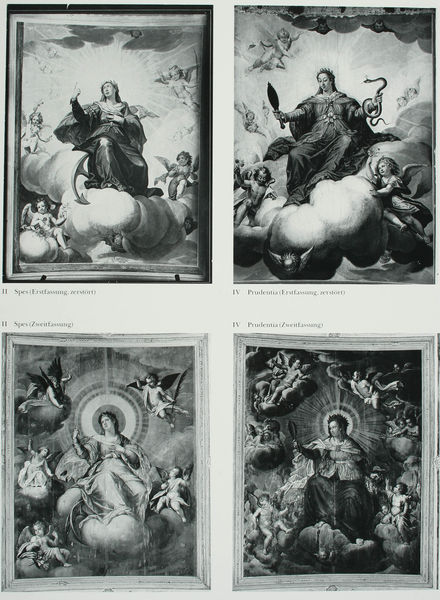
Titel: Spes, Prudentia
Künstler: Sustris-Kreis
Standort: München
Institution: Residenz, Antiquarium
Schlagwörter: dunkel, feder, flügel, gemälde, himmel, mann, weiß, wolken, frauen, sitzen, finger, frau, grau, hell, kleid, licht, schwarz, skizze, zeichnung, schirm, wolke, gesichter, barock, rahmen, bild, spiegel, wolen, kirche, gewand, gewänder, fliegen, engel, putte, putto, schrift, bilder, bilderrahmen, fotos, papier, düster, grafik, graphik, grisaille, figuren, white, women, tafel, black, friends, old, woman, zahlen, ziffern, mirror, holzrahmen, zeigen, foto, fotografie, photographie, vier, stolz, buch, glaube, strahlen, druck, comic, radierung, stich, titel, schwarzweiß, schwert, text, beschriftung, schlange, leinwand, allegorie, entwurf, altar, photo, schein, heiligenschein, nimbus, jüngstes gericht, angel, angels, cloud, clouds, heaven, naked, nude, sky, german, sun, child, sammlung, königin, heilige, fresko, anker, light, hoffnung, heilig, putten, maria, madonna, black and white, gloriole, fotographie, allegorien, mother, putti, allegory, saint, sakral, christentum, beschriftungen, ikone, wings, aureole, himmelfahrt, children, alegorie, erklärung, cherub, happy, love, abbildungen, heiligenbild, santa maria, katalog, teile, art, shine, andachtsbild, tafeln, religion, heiligenscheine, war, palmblatt, god, strahlenkranz, thronen, four, peace, heiligen, mary, mariä himmelfahrt, assunta, maria himmelfahrt, saints, maira, spes, biblical, wing, royalty, heiligenbilder, snake, prudentia, ehilige, himmelfahr, mexican, nimbrn, geduld, halo, holy, queen, clud, panels, anchor, e, cards, angelic, comi, seraphim, cherubim, sammelaufnahme, engravings, saintly, old people, icons, devine, hwisdom, 둥글다, 몽글하다, 빛난다, 풍만하다, 예수같다, 구름이 많다, 여신이다, 천둥이 지난후다